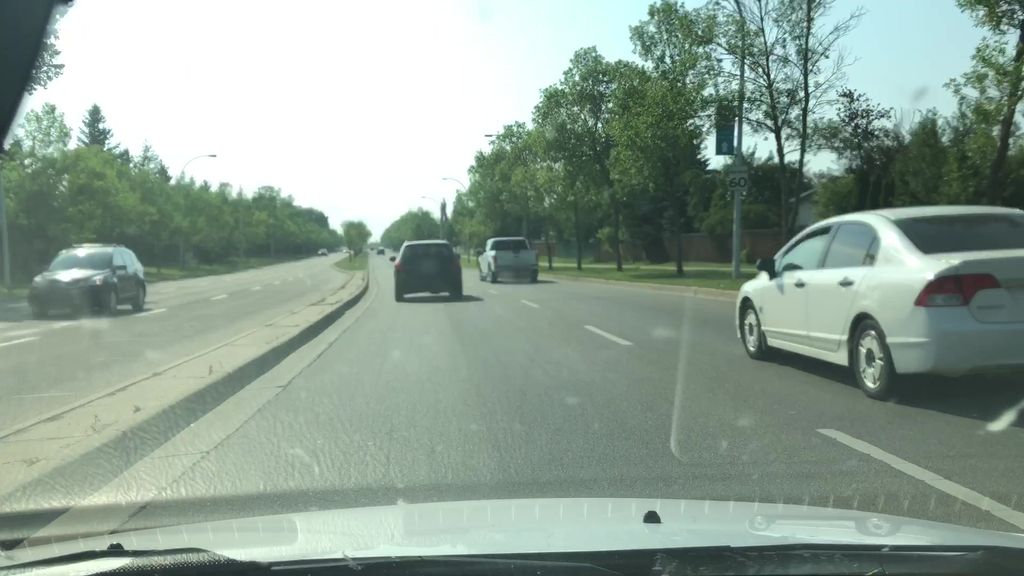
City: edmonton